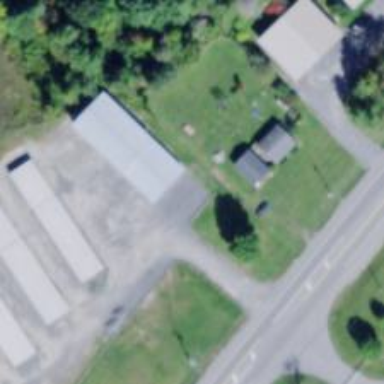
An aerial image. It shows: Storage shop.